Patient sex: M
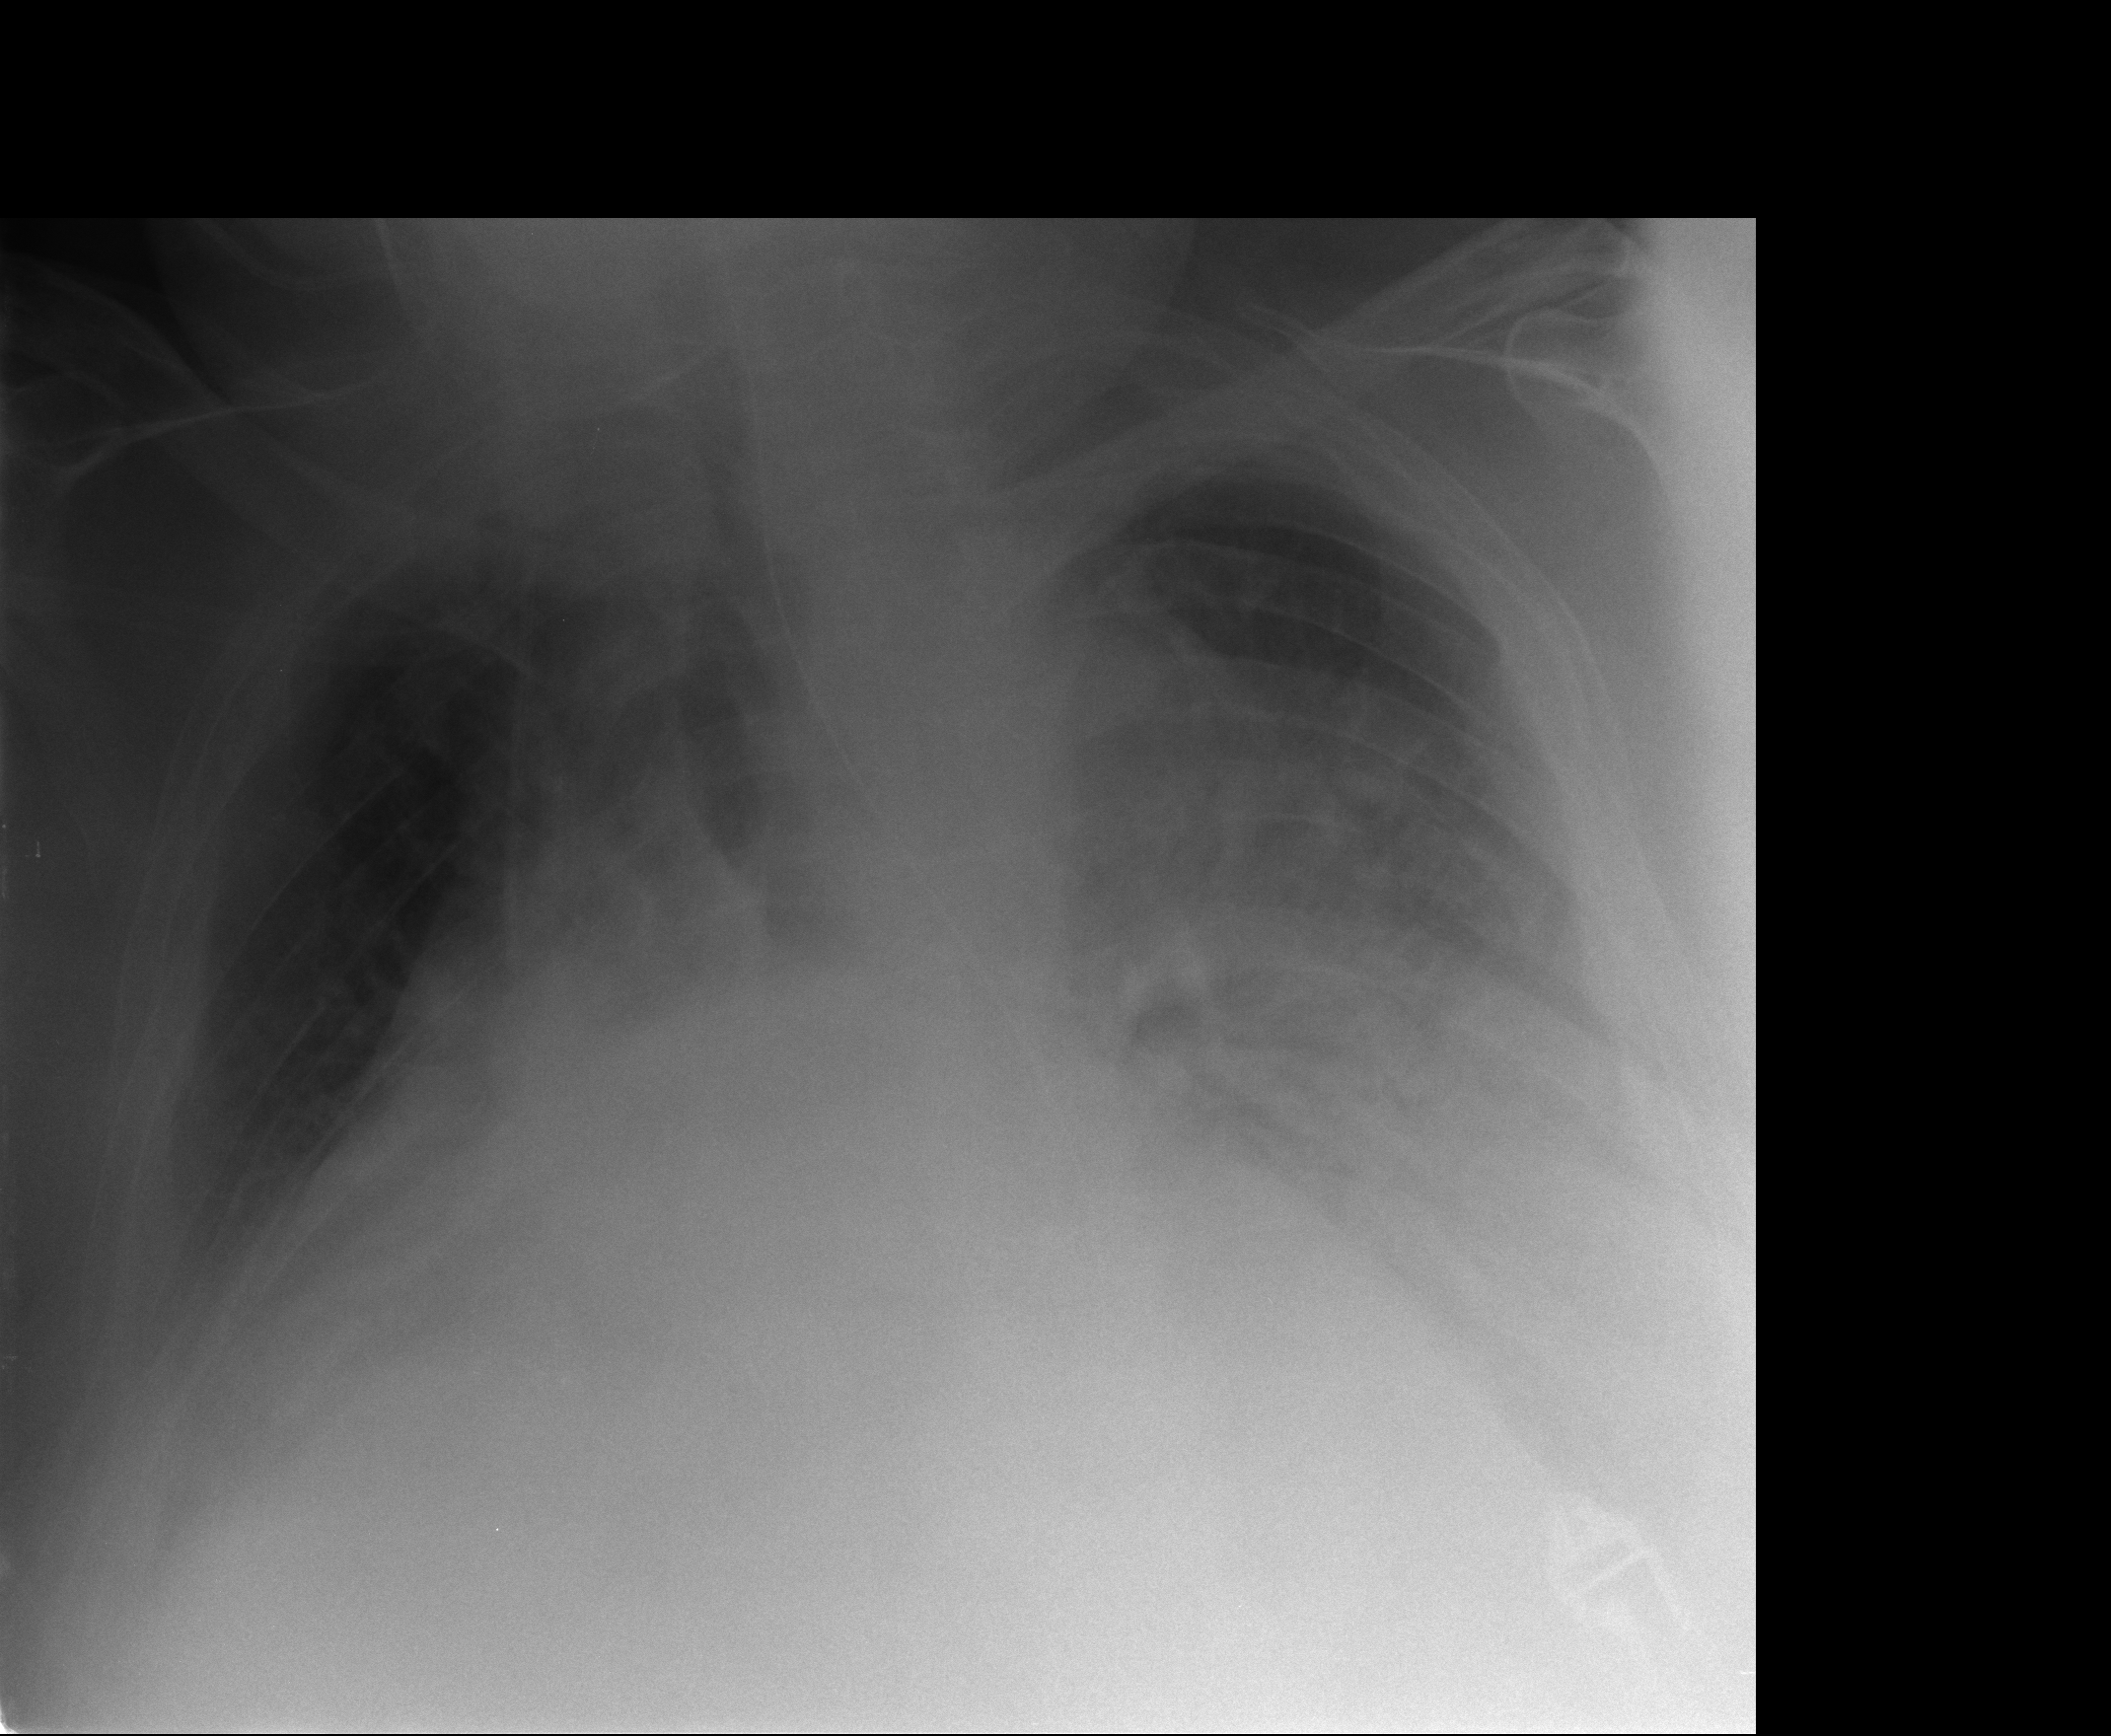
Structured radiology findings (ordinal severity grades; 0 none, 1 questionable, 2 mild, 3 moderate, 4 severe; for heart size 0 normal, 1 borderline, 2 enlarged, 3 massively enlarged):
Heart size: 2
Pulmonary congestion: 2
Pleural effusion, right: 1
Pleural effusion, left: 1
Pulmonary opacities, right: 1
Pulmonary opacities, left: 3
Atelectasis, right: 2
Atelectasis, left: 3